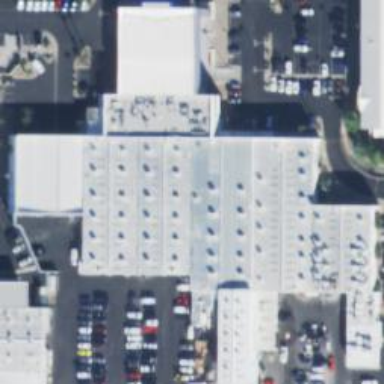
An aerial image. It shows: Building that houses car shop.